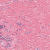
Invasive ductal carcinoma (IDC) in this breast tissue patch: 0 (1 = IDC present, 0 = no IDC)